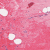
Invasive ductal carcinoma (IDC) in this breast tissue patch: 0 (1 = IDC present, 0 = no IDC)